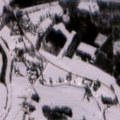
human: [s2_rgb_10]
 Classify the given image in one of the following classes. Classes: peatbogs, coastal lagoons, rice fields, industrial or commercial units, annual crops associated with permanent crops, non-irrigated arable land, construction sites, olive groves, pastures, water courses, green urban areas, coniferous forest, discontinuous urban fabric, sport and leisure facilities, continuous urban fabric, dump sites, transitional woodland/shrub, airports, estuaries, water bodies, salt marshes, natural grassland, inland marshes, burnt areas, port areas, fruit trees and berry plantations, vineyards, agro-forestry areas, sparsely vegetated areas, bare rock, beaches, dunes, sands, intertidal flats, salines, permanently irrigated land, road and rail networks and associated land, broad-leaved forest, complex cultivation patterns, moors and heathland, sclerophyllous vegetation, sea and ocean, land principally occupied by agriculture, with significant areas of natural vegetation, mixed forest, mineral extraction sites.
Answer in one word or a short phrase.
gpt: non-irrigated arable land, land principally occupied by agriculture, with significant areas of natural vegetation, coniferous forest, mixed forest